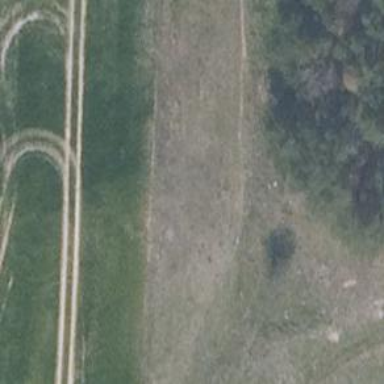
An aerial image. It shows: Hunting stand.